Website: walmart
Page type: billing-address
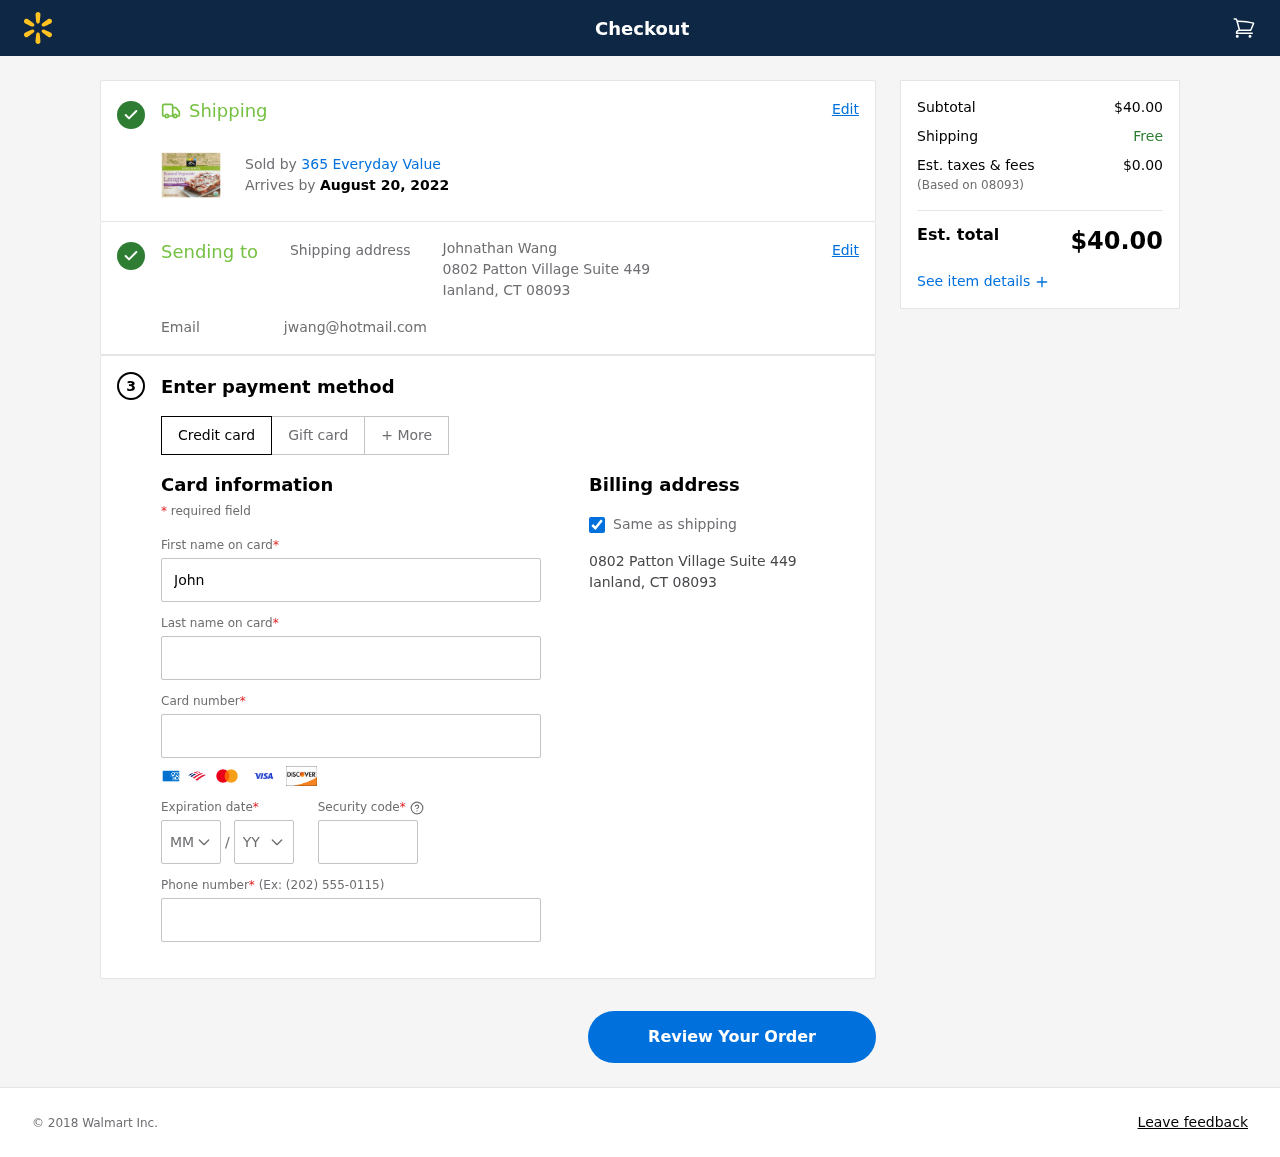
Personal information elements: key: PII_CARD_CVV
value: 427
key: PII_CARD_EXPIRY_MONTH
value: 02
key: PII_CARD_EXPIRY_YEAR
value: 28
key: PII_CARD_NUMBER
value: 6011 9904 2108 8721
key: PII_CITY_STATE_ZIP
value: Ianland, CT 08093
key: PII_EMAIL
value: jwang@hotmail.com
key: PII_FIRSTNAME
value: Johnathan
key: PII_FULLNAME
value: Johnathan Wang
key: PII_LASTNAME
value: Wang
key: PII_PHONE
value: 4793149059
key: PII_POSTCODE
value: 08093
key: PII_STREET
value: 0802 Patton Village Suite 449
Product elements: key: PRODUCT1_BRAND
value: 365 Everyday Value
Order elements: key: ORDER_DELIVERY_DATE
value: August 20, 2022
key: ORDER_SUBTOTAL
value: $40.00
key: ORDER_TAX
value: $0.00
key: ORDER_TOTAL
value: $40.00